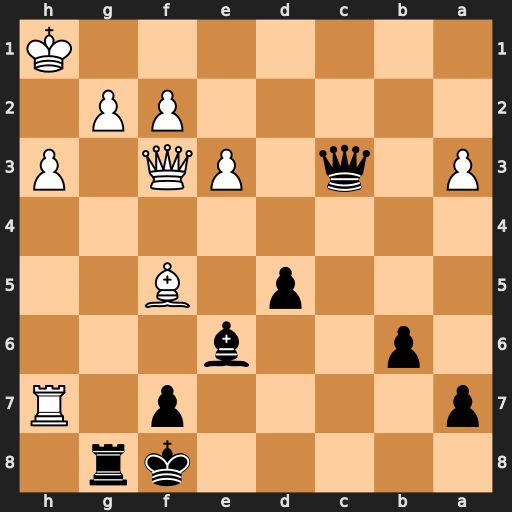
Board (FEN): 5kr1/p4p1R/1p2b3/3p1B2/8/P1q1PQ1P/5PP1/7K
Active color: b
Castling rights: -
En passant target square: -
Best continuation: Qa1+ Kh2 Qe5+